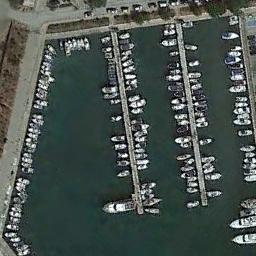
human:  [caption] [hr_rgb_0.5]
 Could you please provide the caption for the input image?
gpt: Many yachts are neatly moored on the sea next to the harbor next to the parking lot .

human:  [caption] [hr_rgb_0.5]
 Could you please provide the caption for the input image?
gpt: There are different Numbers of ships on either side of the harbor .

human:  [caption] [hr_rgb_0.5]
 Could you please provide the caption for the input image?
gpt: The harbor has lots of neatly docked boats and the color of the waters is green .

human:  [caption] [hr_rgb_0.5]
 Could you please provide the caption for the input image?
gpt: Many ships are in the harbor .

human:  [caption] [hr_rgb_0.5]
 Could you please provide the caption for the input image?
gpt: There are many ships at the harbor .